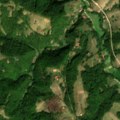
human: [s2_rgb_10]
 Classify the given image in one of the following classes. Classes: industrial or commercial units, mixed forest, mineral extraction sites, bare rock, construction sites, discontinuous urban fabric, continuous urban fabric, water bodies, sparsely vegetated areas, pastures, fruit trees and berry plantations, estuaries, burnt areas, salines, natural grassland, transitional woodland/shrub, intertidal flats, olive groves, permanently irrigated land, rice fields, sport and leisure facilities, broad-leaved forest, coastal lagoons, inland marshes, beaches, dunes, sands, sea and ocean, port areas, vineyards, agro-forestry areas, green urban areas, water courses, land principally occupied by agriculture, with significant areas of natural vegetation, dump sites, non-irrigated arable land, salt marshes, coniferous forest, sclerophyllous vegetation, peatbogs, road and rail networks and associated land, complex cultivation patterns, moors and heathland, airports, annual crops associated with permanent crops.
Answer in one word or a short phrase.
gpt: complex cultivation patterns, land principally occupied by agriculture, with significant areas of natural vegetation, broad-leaved forest